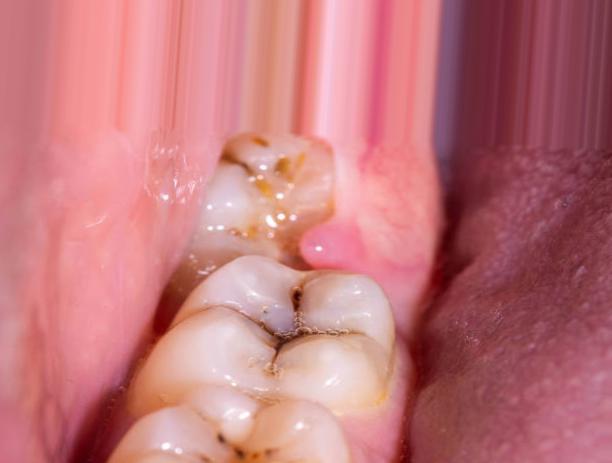
Condition: Caries